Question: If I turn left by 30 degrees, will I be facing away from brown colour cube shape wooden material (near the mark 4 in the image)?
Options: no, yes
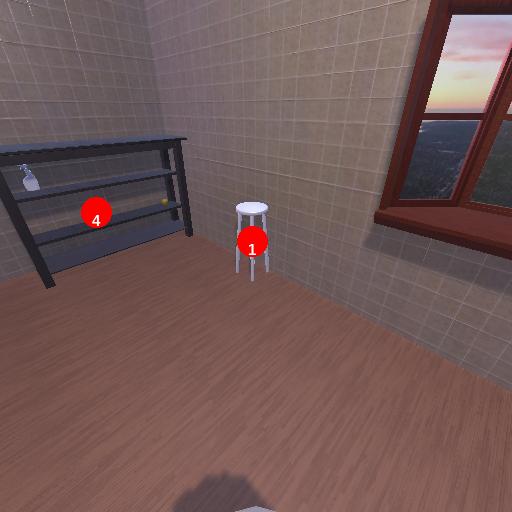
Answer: no